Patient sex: M
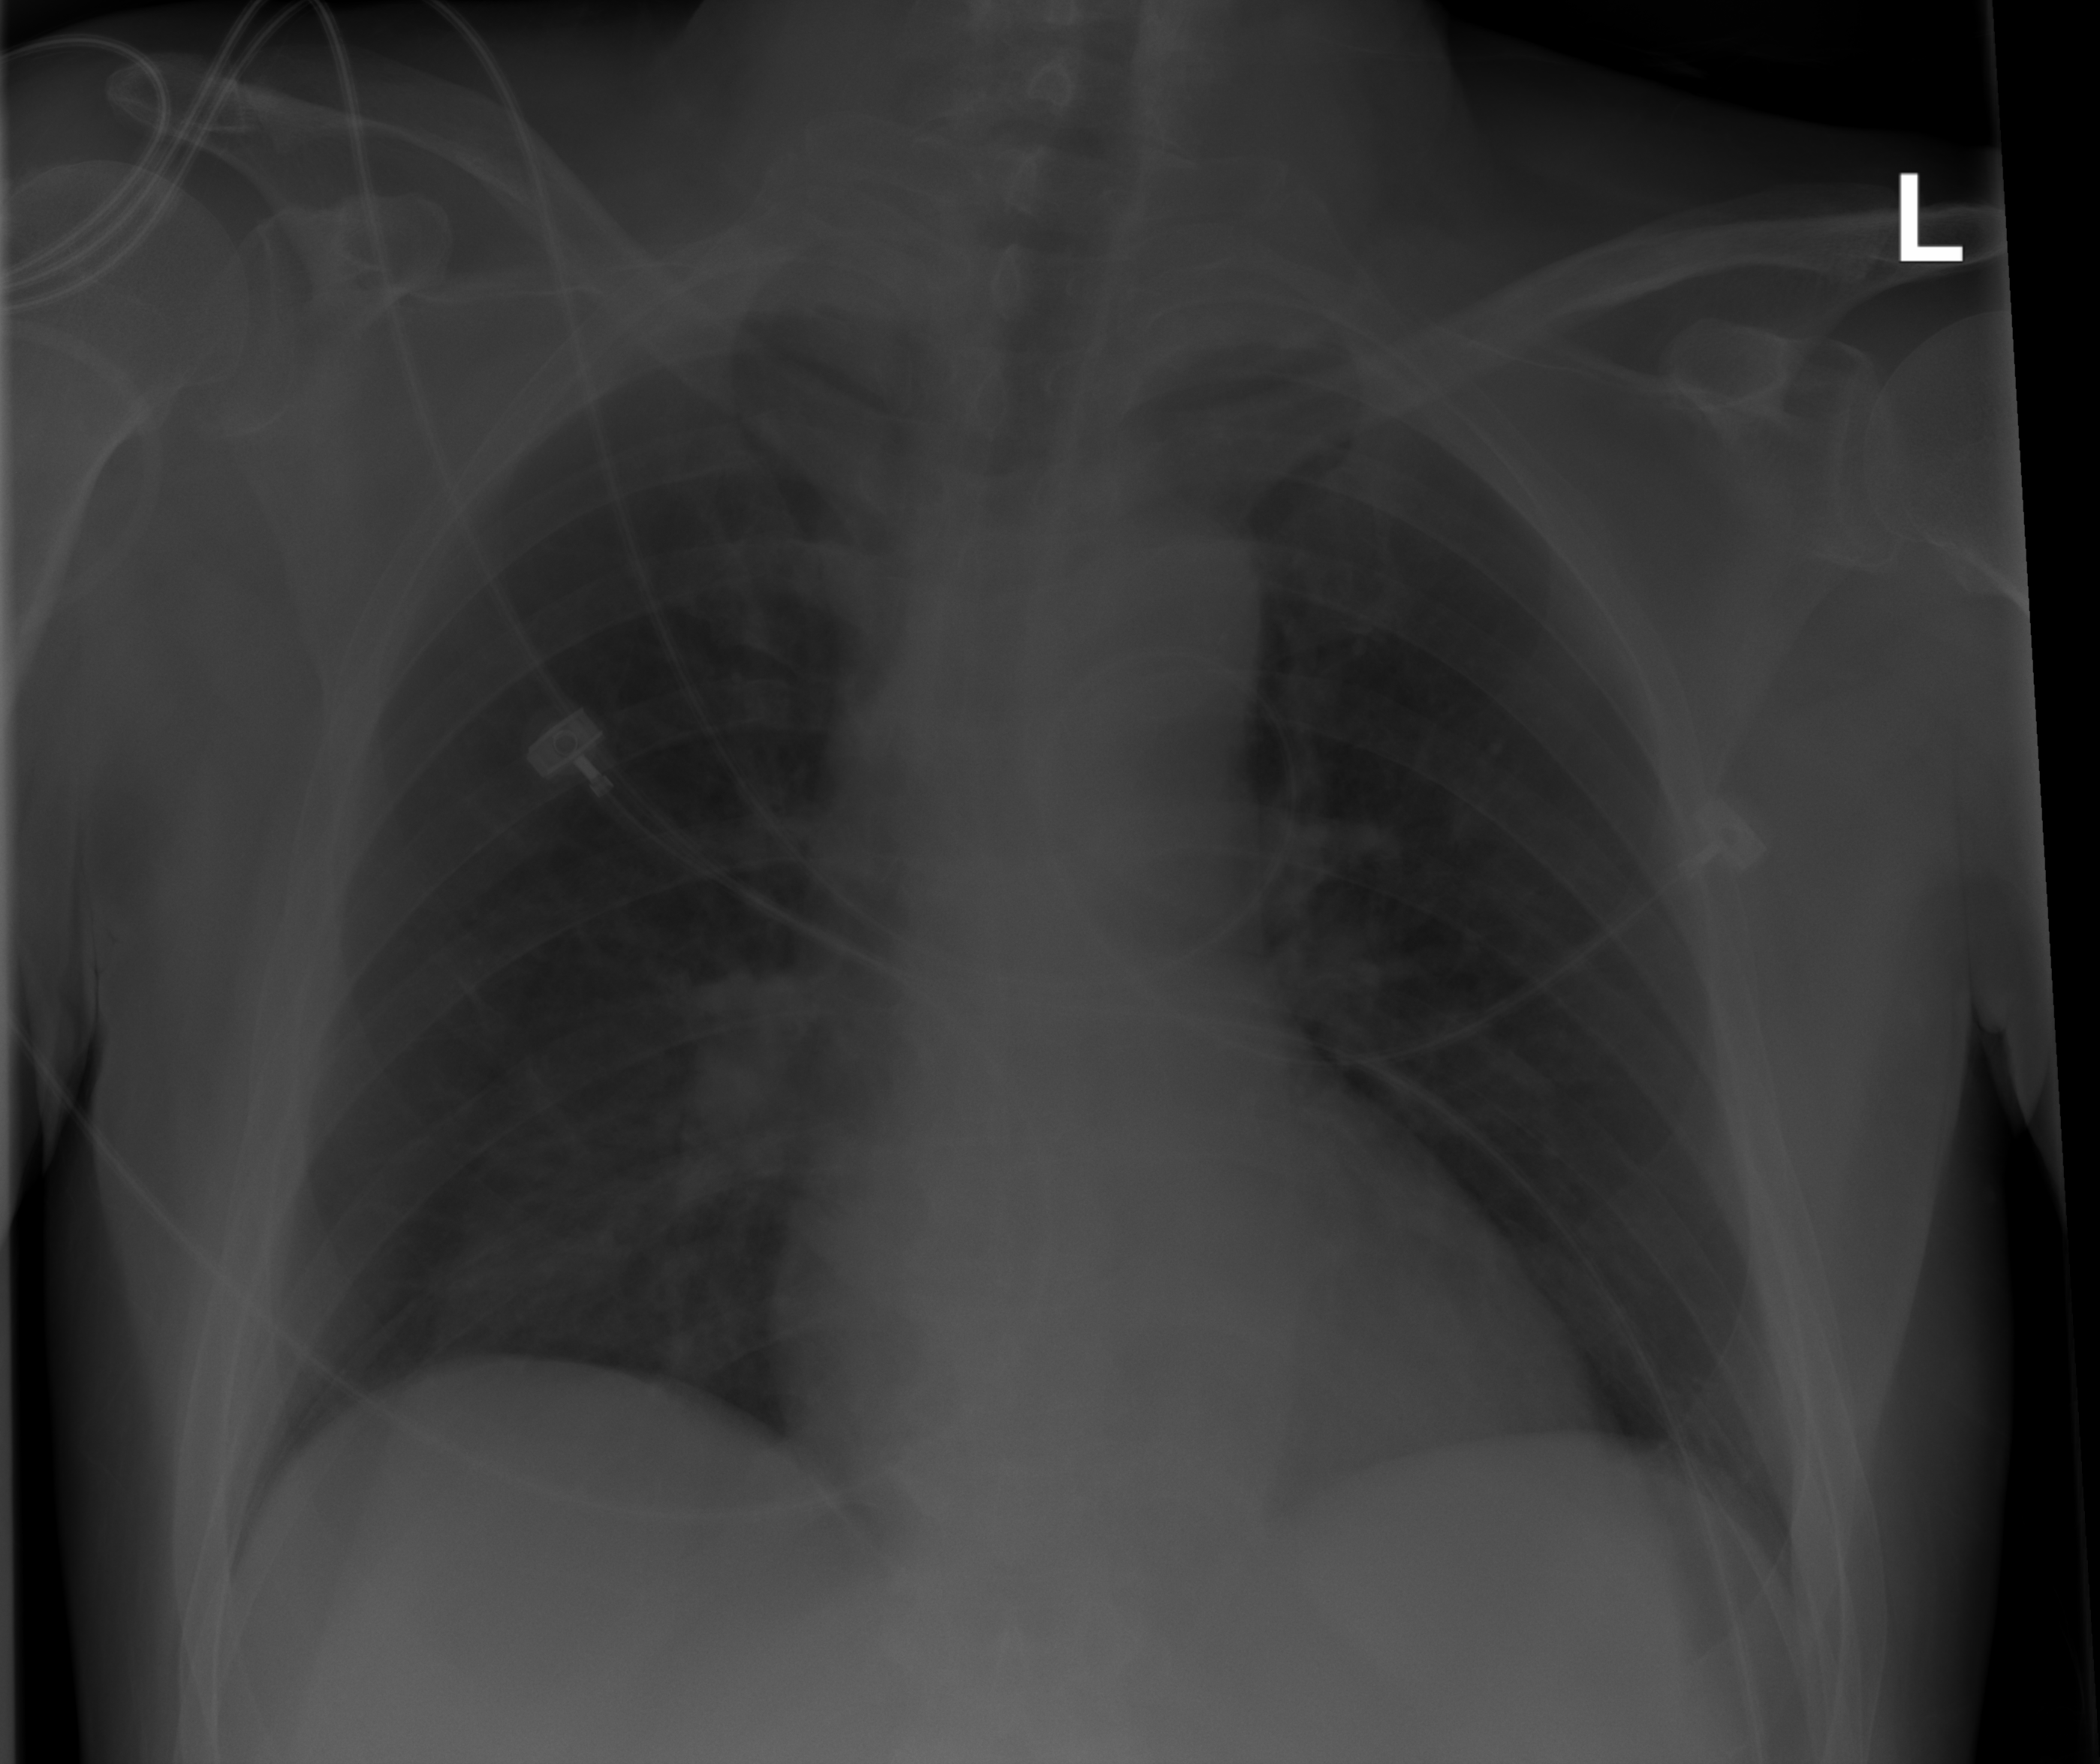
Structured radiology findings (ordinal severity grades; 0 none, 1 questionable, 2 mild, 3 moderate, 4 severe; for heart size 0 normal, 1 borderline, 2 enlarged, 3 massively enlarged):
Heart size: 0
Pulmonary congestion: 2
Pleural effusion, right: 0
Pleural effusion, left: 0
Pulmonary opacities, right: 0
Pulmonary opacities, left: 0
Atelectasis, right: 0
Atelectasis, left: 0